Question: After hours of trying in CSS (sorry, I'm still a CSS noob) I am asking you for help:
I want a triangle to be the "bottom" of a div while filling the whole screen width, no matter what size the screen is (100%).
When the window resizes I just want the triangle to change it's width so that it still fills the whole screen width (100%) but not it's height.
At the moment the whole thing looks like this (triangle colored black only for demonstration purposes) which judging by the looks is what I want to achieve:

My code looks like this:
'''
.top {
background-color: green;
height: 100px;
width: 100%;
}
.bottom {
background-color: red;
height: 200px;
width: 100%;
}
.triangle {
border-top: 40px solid black;
border-left: 950px solid transparent;
border-right: 950px solid transparent;
width: 0;
height: 0;
top: 107px;
content: "";
display: block;
position: absolute;
overflow: hidden;
left: 0;
right: 0;
margin: auto;
}
'''
'''
<div class="top">
<div class="triangle"></div>
</div>
<div class="bottom"></div>
'''
Code on JSFiddle: <URL>
My problems:
- - -
Thanks a lot in advance for the help.
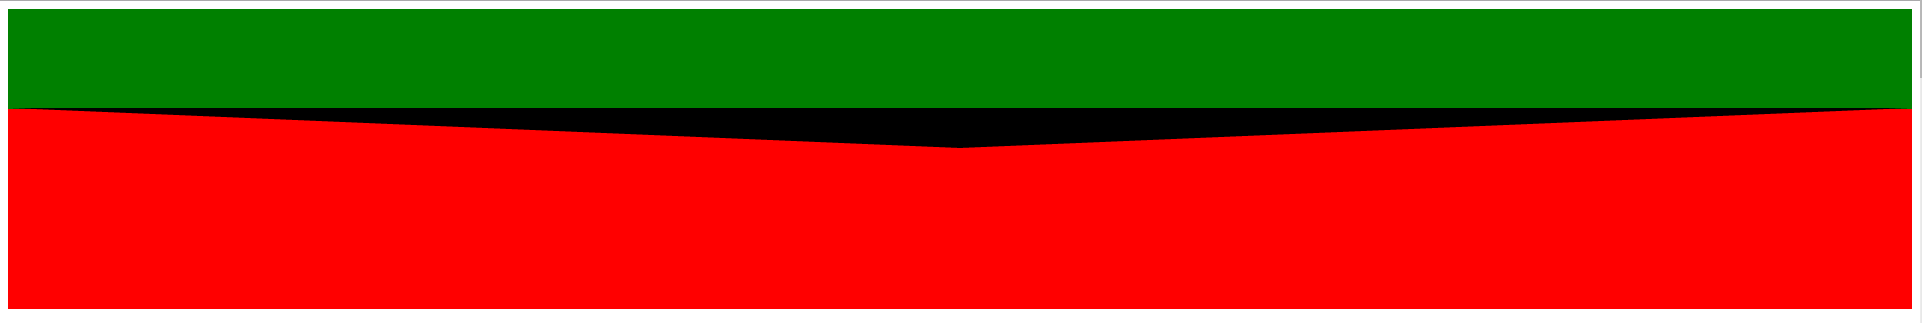
Answer: See <URL>
---
(Relevant changes)
'''
.top {
...
position: relative;
}
.triangle {
border-top: 40px solid black;
border-left: 50vw solid transparent;
border-right: 50vw solid transparent;
...
bottom: -40px;
}
'''
1. The left and right borders are defined with viewport units (since your div is 100% wide). The triangle is responsive (try to resize the viewport)
2. The triangle position is defined with bottom: -40px; (instead of top) and its parent has position: relative; This will ensure that the triangle will be positioned always just below the green element (until the top border of the triangle is 40px tall)
---